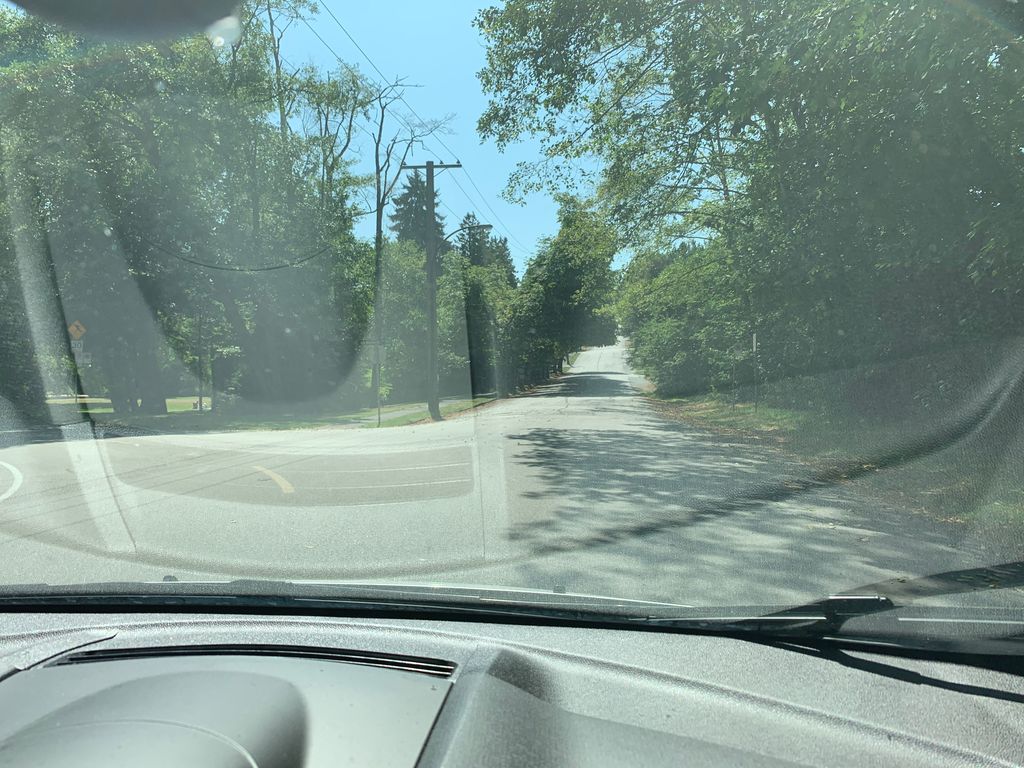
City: vancouver